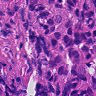
Metastatic tissue present: yes